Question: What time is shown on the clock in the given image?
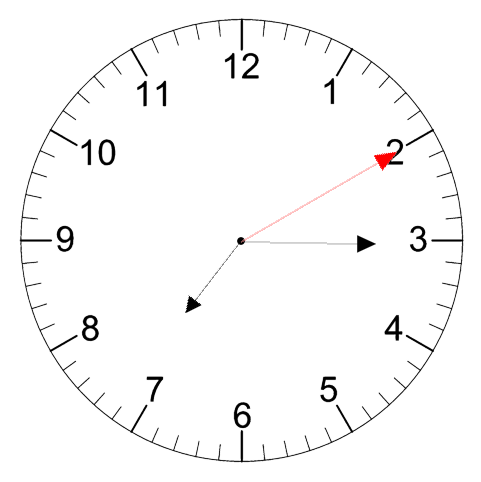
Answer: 07:15:10